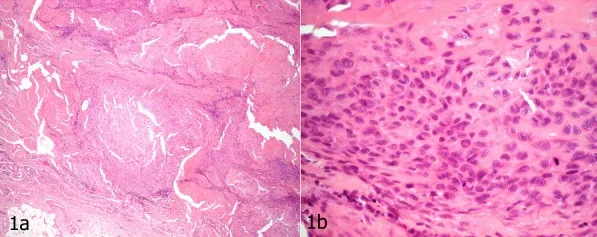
Epithelioid sarcoma a) Conglomerate of tumor nodules with central necrosis mimicking a necrotizing granulomatous process at low magnification (hematoxylin and eosin x4) b) Epithelioid cells with abundant eosinophilic cytoplasm and prominent nuclear atypia, appreciated at high magnification (hematoxylin and eosin x40), distinguishes epithelioid sarcoma from its benign mimics. Note the presence of a mitotic figure.
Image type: pathology (h&e)